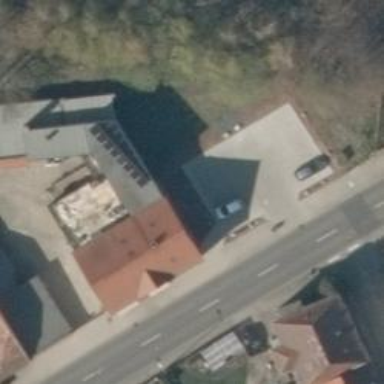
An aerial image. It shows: Bakery.